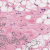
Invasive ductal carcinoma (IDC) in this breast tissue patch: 0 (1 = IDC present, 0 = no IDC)